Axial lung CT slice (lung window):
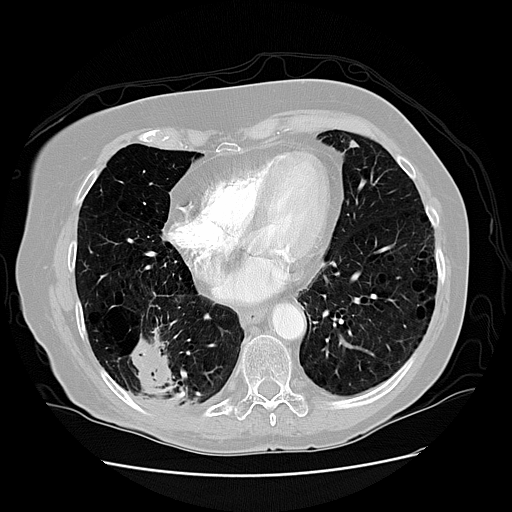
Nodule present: no